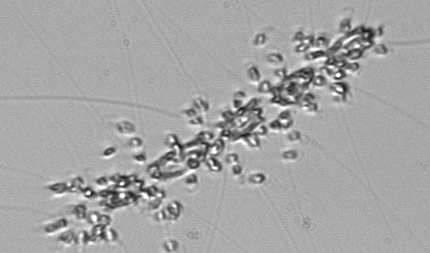
Label: Chaetoceros_didymus_TAG_external_flagellate